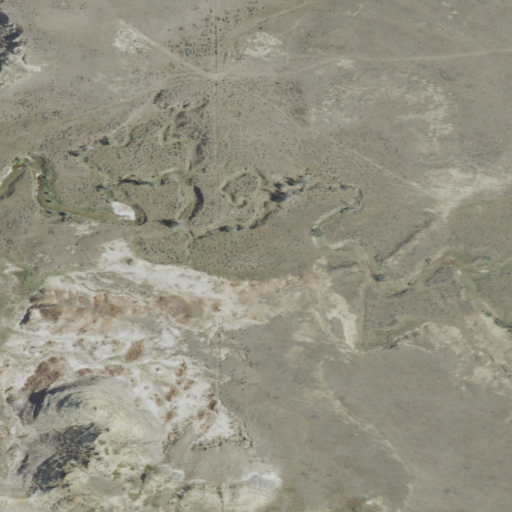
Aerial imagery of valley in Montana named Spring Draw containing grassland and shrub